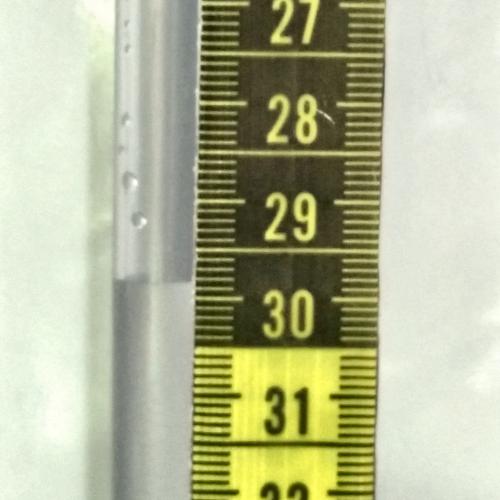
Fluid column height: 29.8 cm